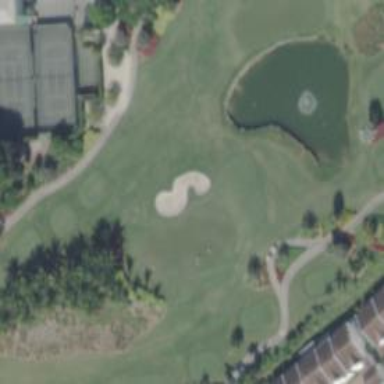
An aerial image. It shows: Golf hole.